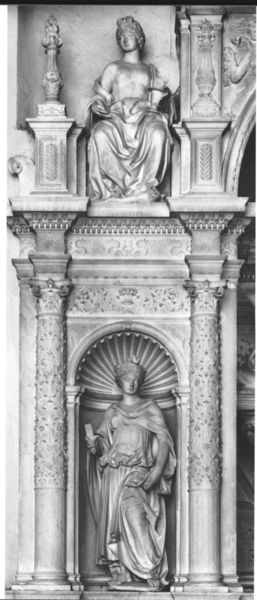
Titel: Grabmal des Kardinals Ascanio Sforza
Künstler: Andrea Sansovino
Standort: Rom, S. Maria del Popolo (EU - I - Latium)
Schlagwörter: sitzen, frau, säule, säulen, wand, halten, sockel, stein, kirche, gewand, sitzend, stehend, skulptur, italien, figuren, ornamente, faltenwurf, nische, strahlen, kapitell, portal, baldachin, heilige, muschel, niesche, conche, wandbezogen